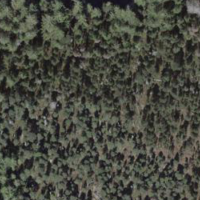
EUNIS habitat code: 43
Species observed at this site:
Menyanthes trifoliata
Drosera rotundifolia